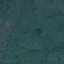
Land use / land cover: Forest